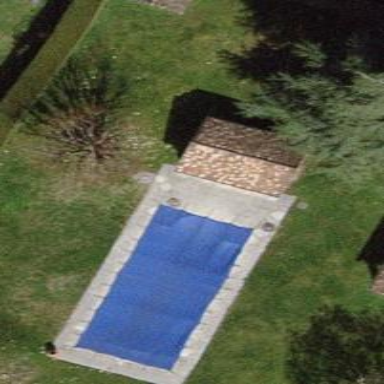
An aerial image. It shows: Swimming pool located in leisure land.